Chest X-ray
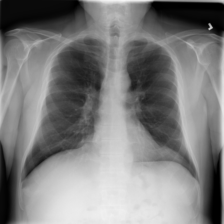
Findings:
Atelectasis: negative
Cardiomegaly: negative
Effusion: negative
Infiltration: negative
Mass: negative
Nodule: negative
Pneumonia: negative
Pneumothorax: negative
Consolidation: negative
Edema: negative
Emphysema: negative
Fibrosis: negative
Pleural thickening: negative
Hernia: negative